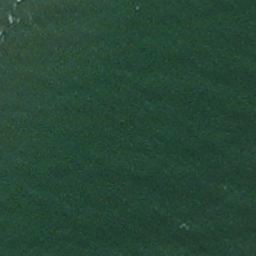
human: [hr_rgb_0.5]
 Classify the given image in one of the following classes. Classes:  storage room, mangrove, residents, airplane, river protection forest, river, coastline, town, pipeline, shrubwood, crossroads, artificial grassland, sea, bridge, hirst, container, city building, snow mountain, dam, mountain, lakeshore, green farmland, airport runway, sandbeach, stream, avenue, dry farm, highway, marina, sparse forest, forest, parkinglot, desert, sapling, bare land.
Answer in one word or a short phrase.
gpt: sea